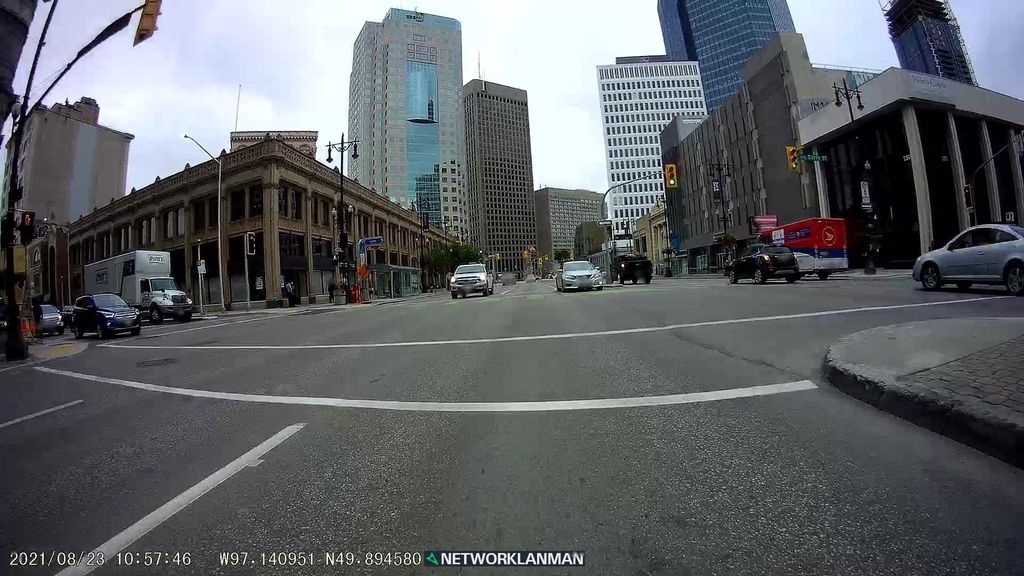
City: winnipeg